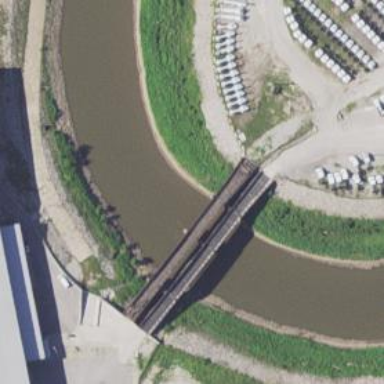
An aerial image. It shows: Abandoned railroad bridge.